Question: I expect the text in the textbox to show up as:
'''
Simulation parameters:
Number of loops = 500
Number of subcarriers = 12
Number of frames = 5,
MT = 2, MR = 2 % or MR x MT = 2 x 2
'''
I have code written as:
'''
txt = {'Simulation parameters: ','Number of loops = ', num2str(loops_num),'Number of subcarriers = ',num2str(Nfft),,'Number of frames = ',num2str(K),'MT = ',num2str(MT),'MR = ',num2str(MR)};
text(4,0.5,txt,'FontSize',12)
'''
And I got:

1) How to fix it? ('Number of subcarriers = 100', etc need to be on one line)
2) How can I use 'annotation' in such a case?
'''
plot(1:10)
str = {'Simulation parameters: ','Number of loops = ', num2str(loops_num),'Number of subcarriers = ',num2str(Nfft),'MT = ',num2str(MT),'MR = ',num2str(MR),'Number of frames = ',num2str(K)};
annotation( 'textbox', 'String',str, 'Color', 'black', ...
'FontSize', 14, 'Units', 'normalized', 'EdgeColor', 'none', ...
'Position', [0.8,0.5,0.2,0] )
set( gca, 'Position', [0.1, 0.1, 0.6, 0.8] )
'''
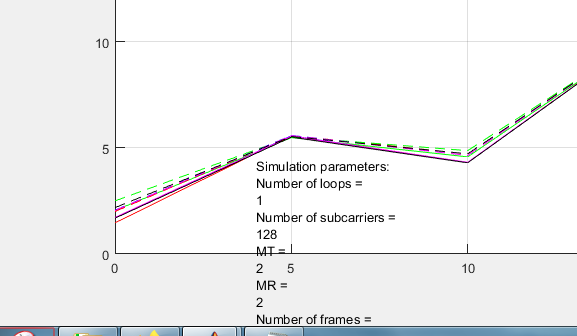
Answer: As is, you create a cell array of char arrays ("strings"), which is interpreted as separate lines when used in 'annotation'. So, you have to concatenate those values, which you want to have to be merged to one line by using '[ ... ]'. See the following short example:
'''
plot(1:10);
str = { ...
'Simulation parameters: ', ...
['Number of loops = ', num2str(500)], ...
['Number of subcarriers = ', num2str(12)], ...
['MT = ', num2str(2)], ...
['MR = ', num2str(2)], ...
['Number of frames = ', num2str(5)] ...
};
annotation('textbox', [0.3, 0.6, 0, 0], 'String', str, 'FitBoxToText', 'on');
'''
The output (Octave 5.1.0; code also tested in MATLAB Online) looks like this:
<URL>
Hope that helps!
---
On the question, if the annotation could be moved outside the figure. It's possible, incorporates manipulating the figure properties. That's the modified code:
'''
plot(1:10);
set(gca, 'Position', [0.1 0.1 0.6 0.8]);
str = { ...
'Simulation parameters: ', ...
['Number of loops = ', num2str(500)], ...
['Number of subcarriers = ', num2str(12)], ...
['MT = ', num2str(2)], ...
['MR = ', num2str(2)], ...
['Number of frames = ', num2str(5)] ...
};
annotation('textbox', [0.75, 0.60, 0, 0], 'String', str, 'FitBoxToText', 'on');
'''
That's the updated output:
<URL>